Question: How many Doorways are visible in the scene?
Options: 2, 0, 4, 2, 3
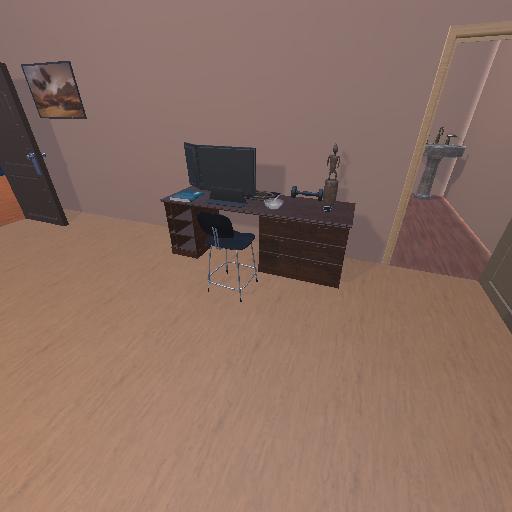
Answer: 2